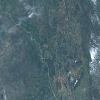
Label: land